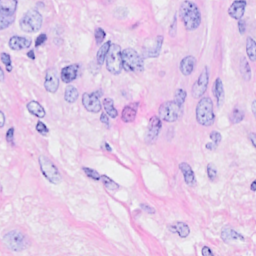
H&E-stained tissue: Breast